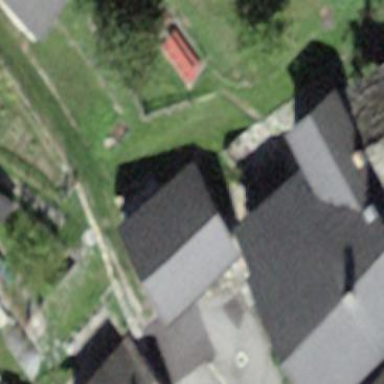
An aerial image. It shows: Garage.